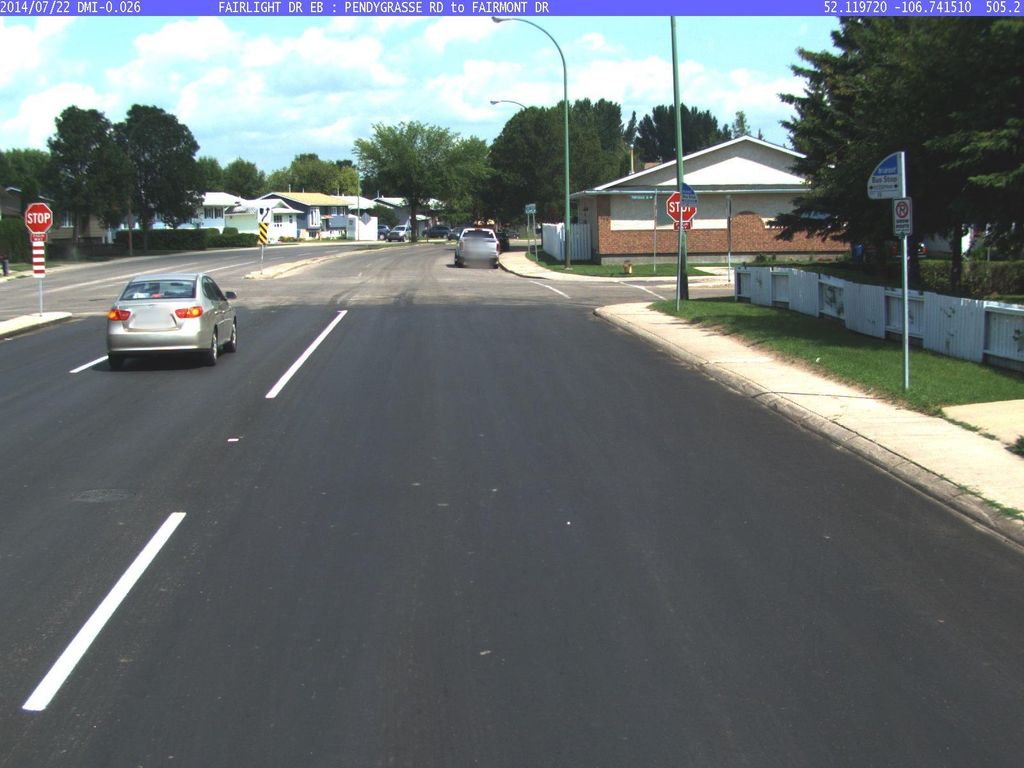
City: saskatoon